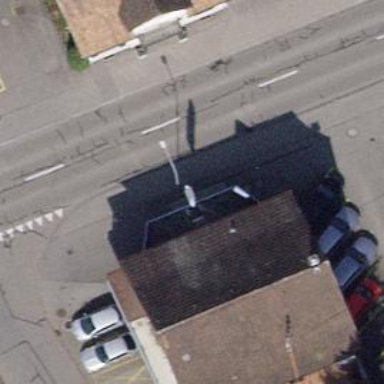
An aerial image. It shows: Fuel station.